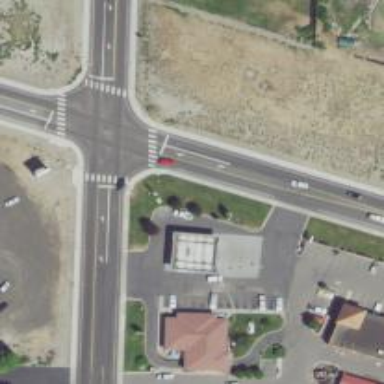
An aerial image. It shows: Marked crossing on the road.